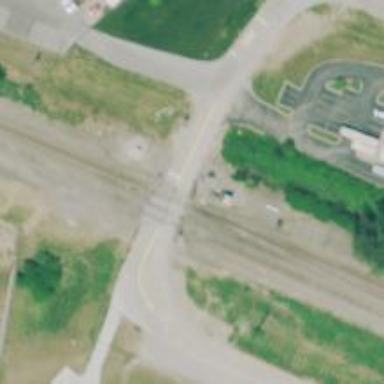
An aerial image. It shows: Railway spur junction.